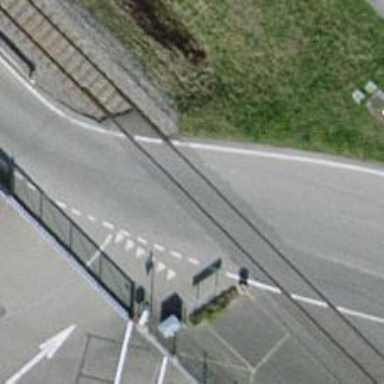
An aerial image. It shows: Level crossing along the railway.